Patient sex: M
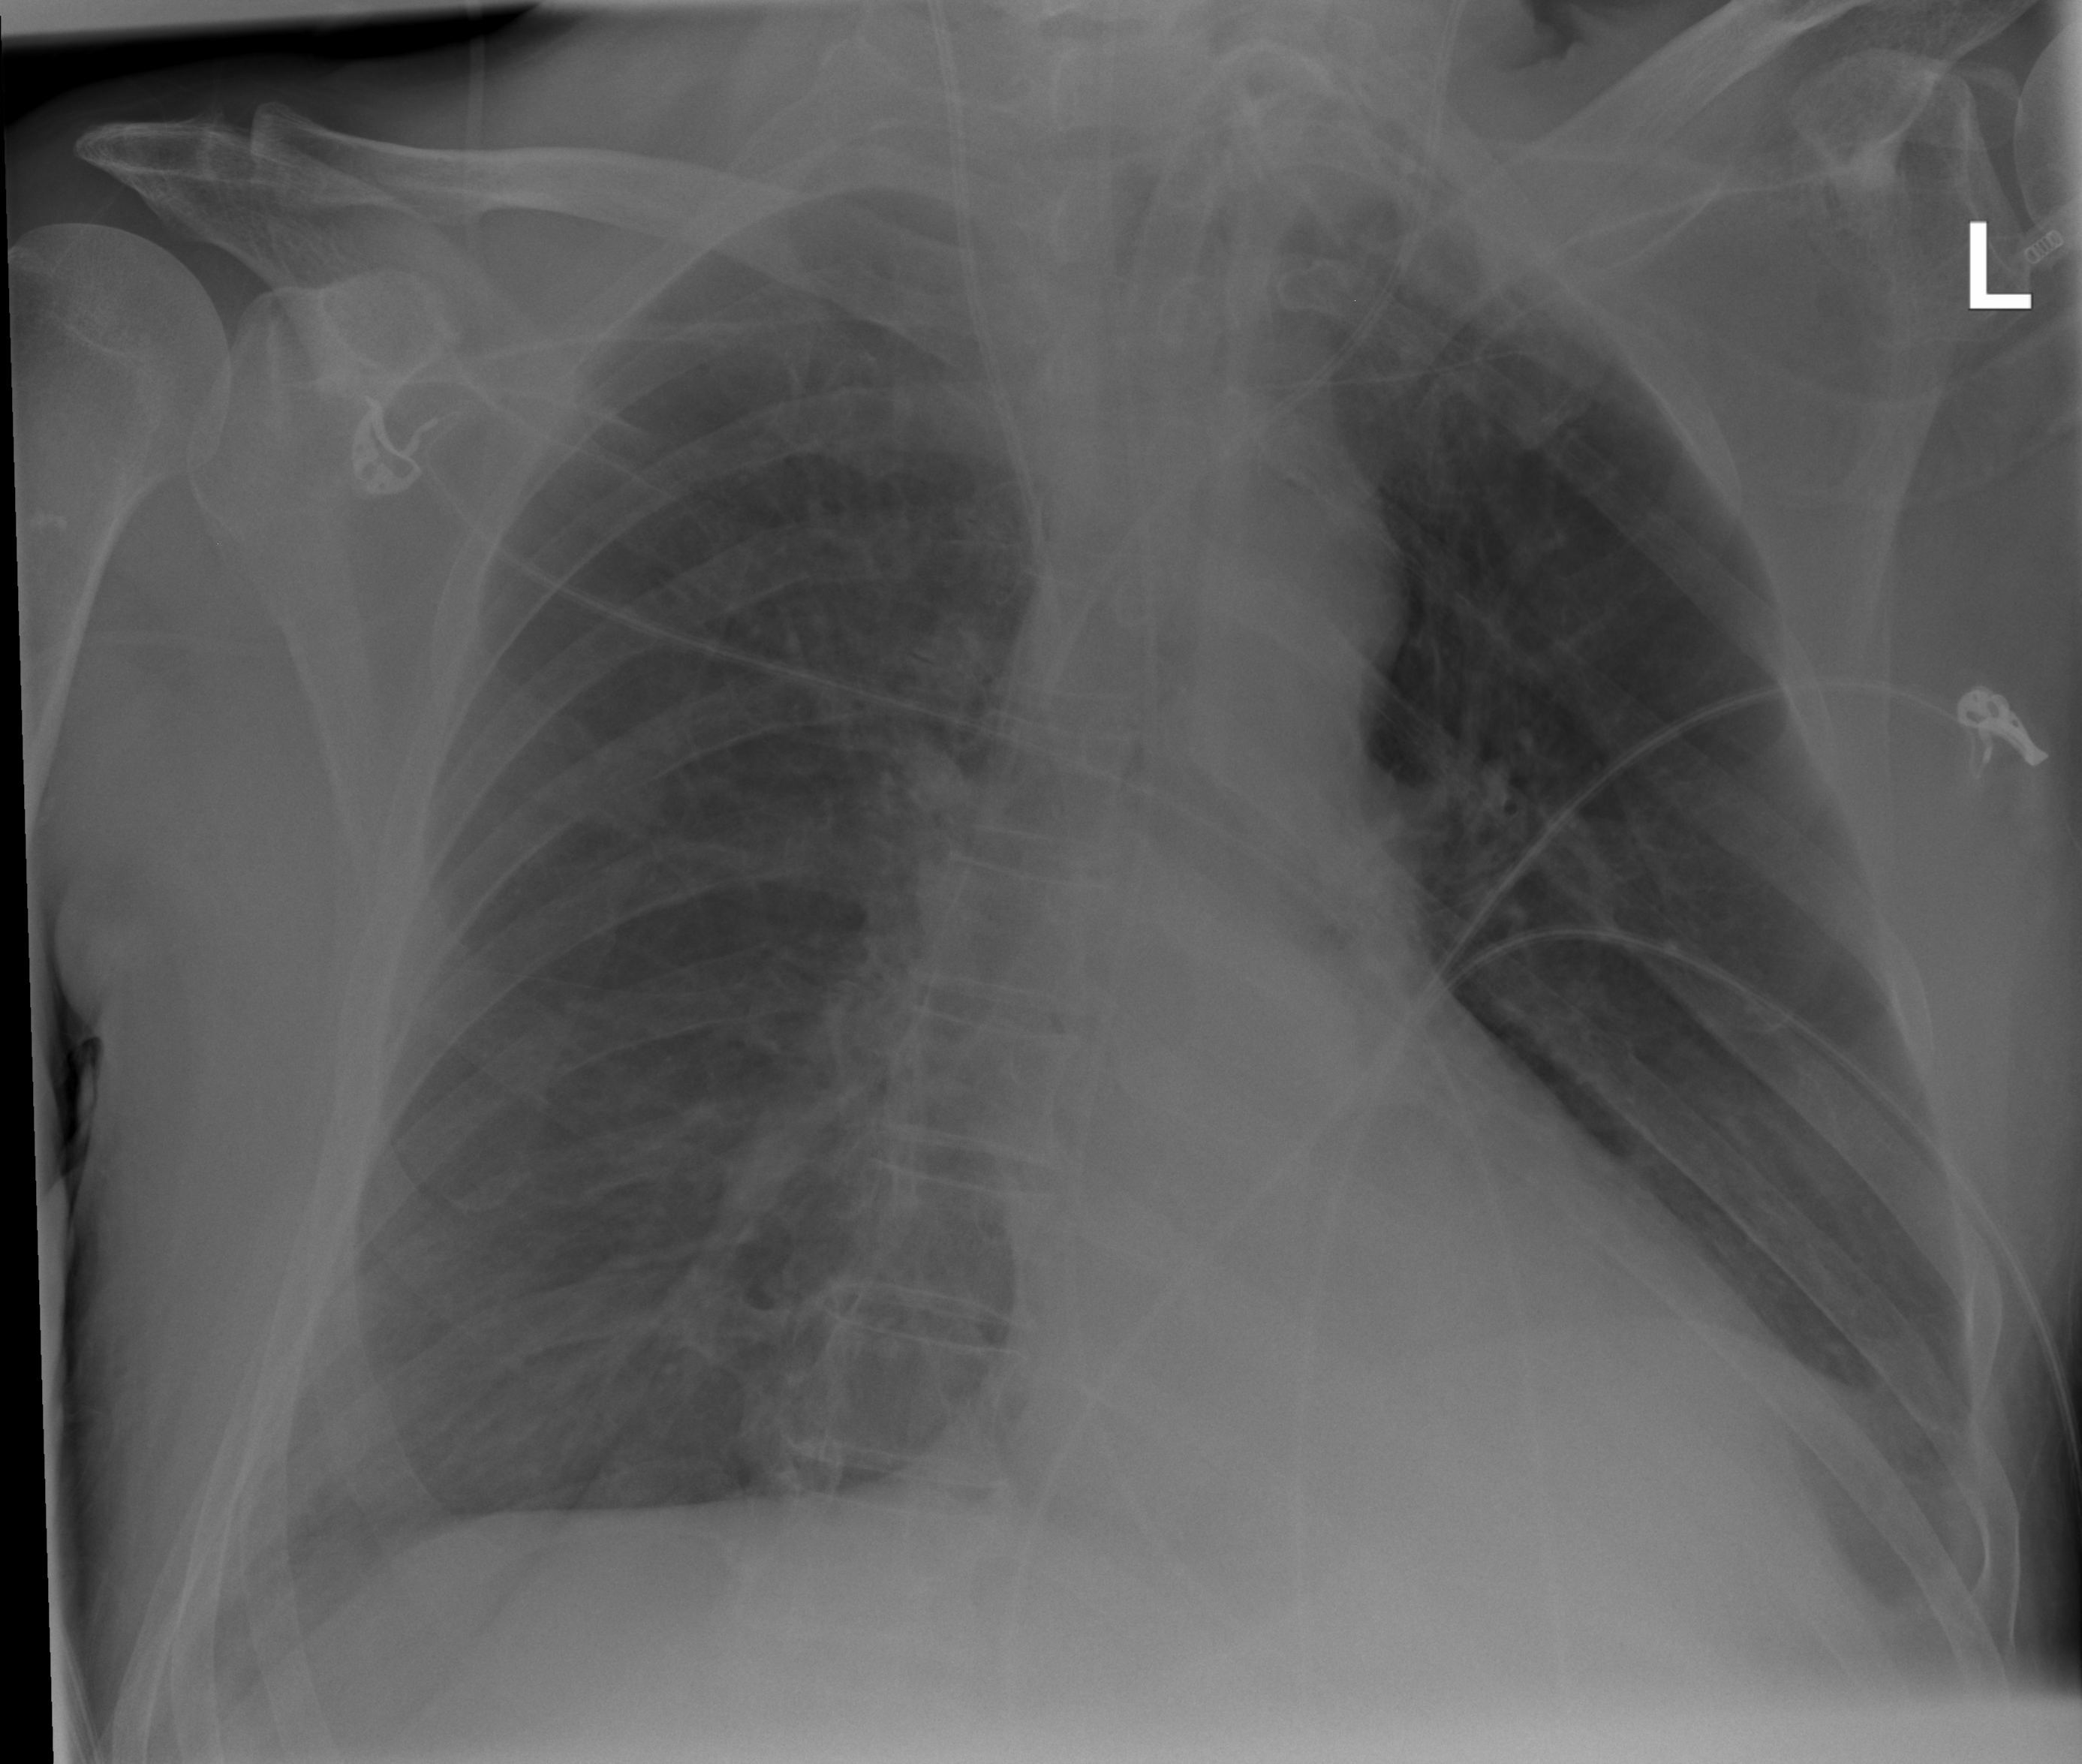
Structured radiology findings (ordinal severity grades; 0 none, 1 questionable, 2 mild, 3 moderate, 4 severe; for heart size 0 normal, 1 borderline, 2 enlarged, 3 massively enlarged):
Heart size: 0
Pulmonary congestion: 0
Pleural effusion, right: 1
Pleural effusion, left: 0
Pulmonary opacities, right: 0
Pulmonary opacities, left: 0
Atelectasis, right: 0
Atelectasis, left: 0